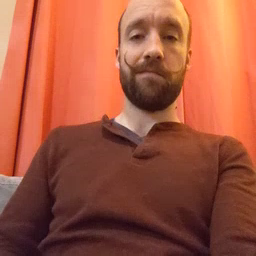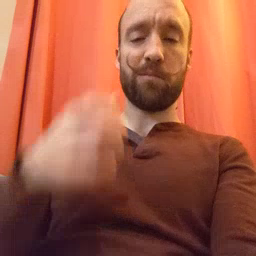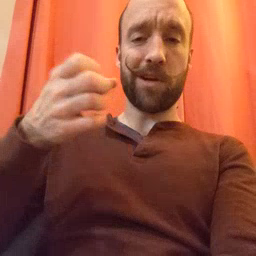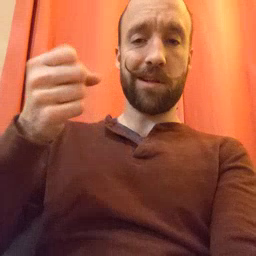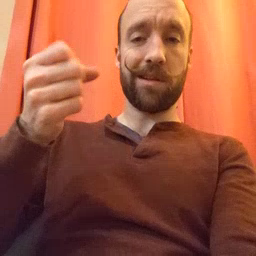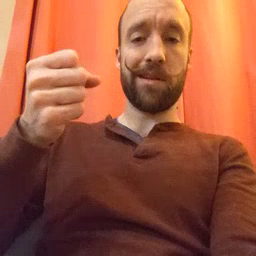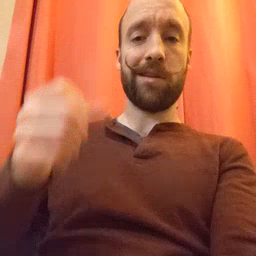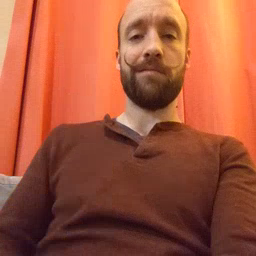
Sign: milk